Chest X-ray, PA view. Patient: 56 years old, sex F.
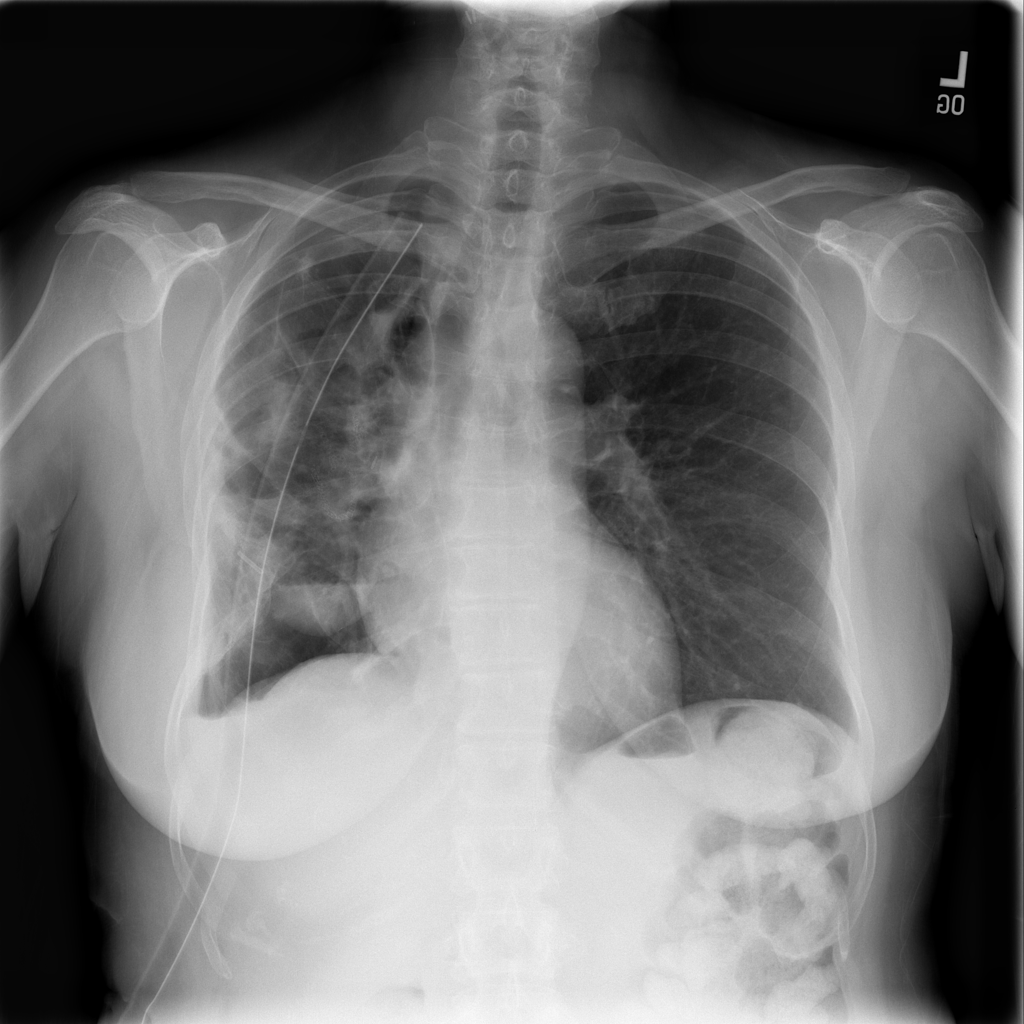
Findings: Infiltration, Pneumothorax